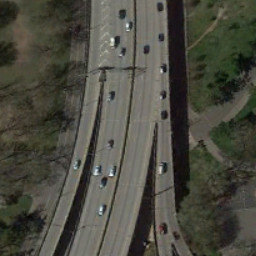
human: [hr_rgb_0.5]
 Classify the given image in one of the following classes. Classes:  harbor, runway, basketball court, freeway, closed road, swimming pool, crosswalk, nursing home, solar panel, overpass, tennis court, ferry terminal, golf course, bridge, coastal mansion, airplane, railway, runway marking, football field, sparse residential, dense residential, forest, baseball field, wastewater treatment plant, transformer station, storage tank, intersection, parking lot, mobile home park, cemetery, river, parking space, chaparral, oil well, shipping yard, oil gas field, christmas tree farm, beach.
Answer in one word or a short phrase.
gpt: overpass